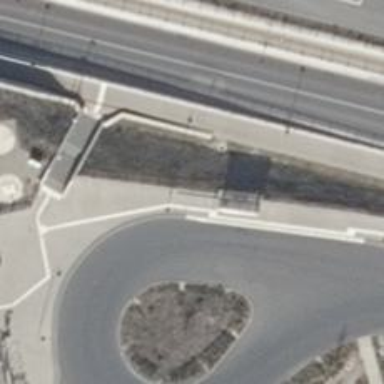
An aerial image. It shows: Bicycle repair station is available.